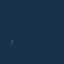
Land use / land cover: SeaLake